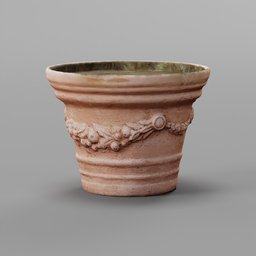
Label: decoration